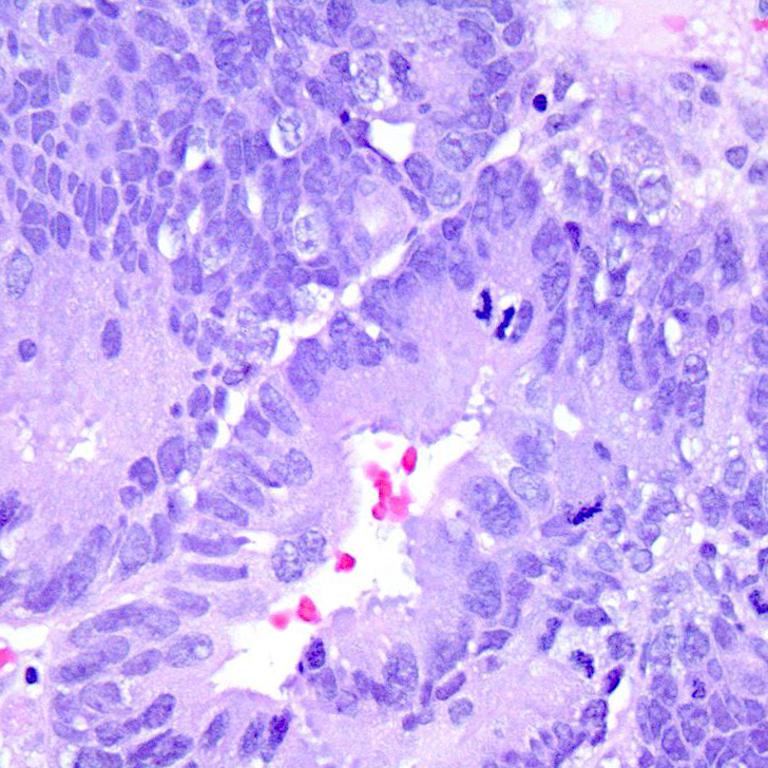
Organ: colon
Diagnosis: adenocarcinomas